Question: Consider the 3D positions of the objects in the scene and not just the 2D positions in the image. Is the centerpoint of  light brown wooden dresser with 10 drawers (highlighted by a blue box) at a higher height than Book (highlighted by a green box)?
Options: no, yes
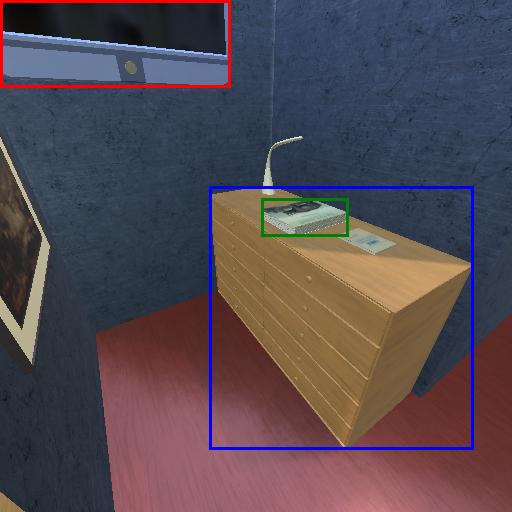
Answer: no